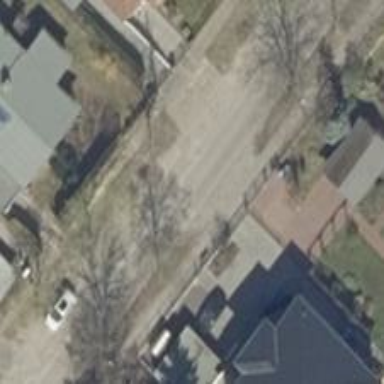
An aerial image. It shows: Residential road with concrete surface. There are sidewalks on both sides.